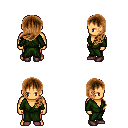
a pixel art fantasy rpg character, male body template, human, tanned skin, green robe, teal pants, brown left-swept hairstyle, maroon shoes, four views (front, back, left, right), 2x2 character sprite sheet, small pixel art, hard edges, no anti-aliasing